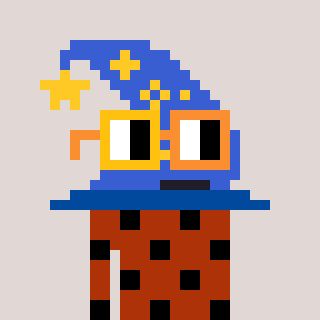
a pixel art character with square yellow and orange glasses, a wizard hat-shaped head and a hotbrown-colored body on a warm background